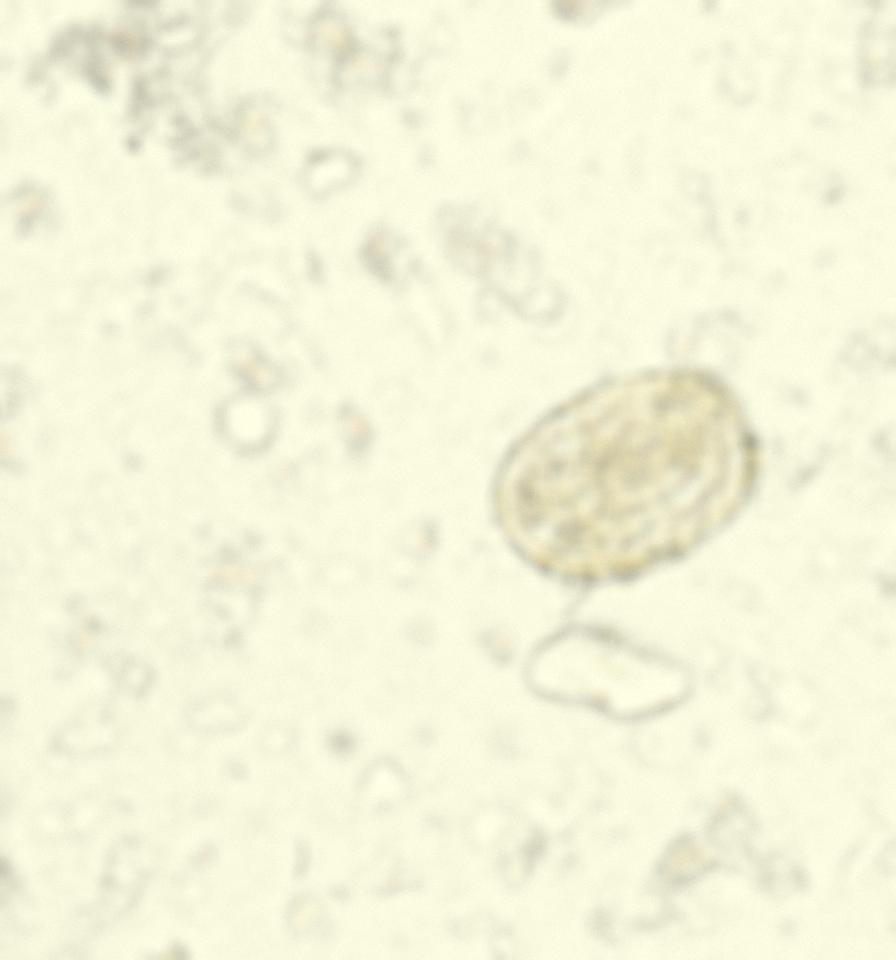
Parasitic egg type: Ascaris lumbricoides